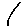
Label: line